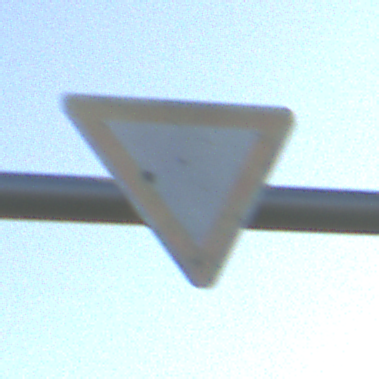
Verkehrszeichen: VorfahrtGewaehren
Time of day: SunriseSunset
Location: Outdoor (Nature)
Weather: Clear
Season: NotSpecified
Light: Natural